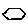
Label: hexagon